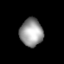
Tissue: lung
Cell type: Epithelial cells
Senescence score: 0.6919
Nuclear area (px): 625
Mean DAPI intensity: 153.533